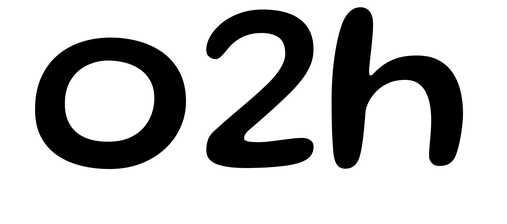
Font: Gluten_Regular